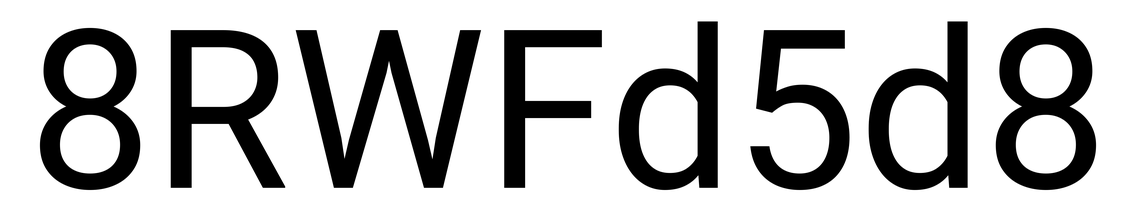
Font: Roboto_Regular